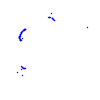
Particle: kaon